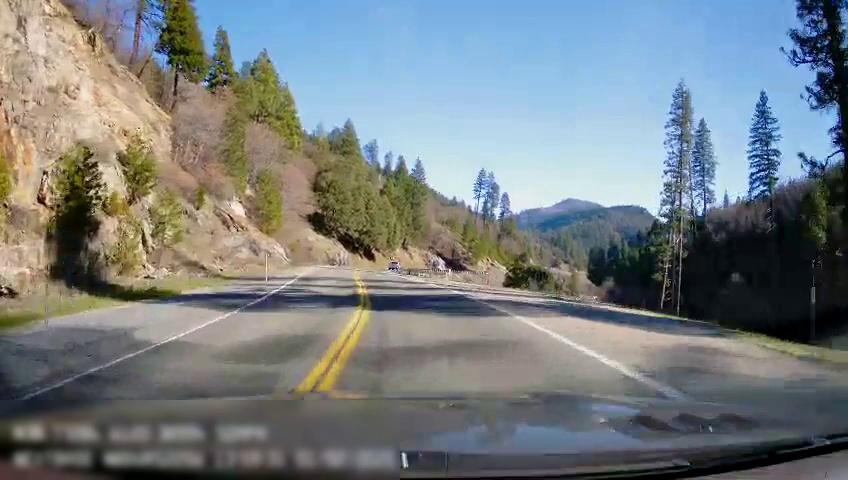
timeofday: Day
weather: Sunny
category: Drivable Space
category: Drivable Space
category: Vehicles | Truck
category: Lanes | Opposite Lane
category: Lanes | Current Lane
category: Lanes | Opposite Lane
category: Lanes | Current Lane